Question: Stripe captures Email and Name both in 'StripeCustomerService()', that is when creating the customer using 'Stripe.dll'...
But in Admin login, it shows Customer 'Email' in heading, as shown below.

Is there any way to change it to Name of a customer?
But if I pass name in Email parameter, it may affect sending a notification email to the customer.
So, is it possible to do so?
I have passed both in parameters list;
'''
var mycust = new StripeCustomerCreateOptions();
//Save Card Details
mycust.CardNumber = txtCard.Text;
mycust.CardExpirationMonth = ddlMonth.SelectedValue;
mycust.CardExpirationYear = ddlYear.SelectedValue;
mycust.CardCvc = txtCSV.Text;
//Save Customer Details
mycust.Email = email;
mycust.CardName = fullName;
'''
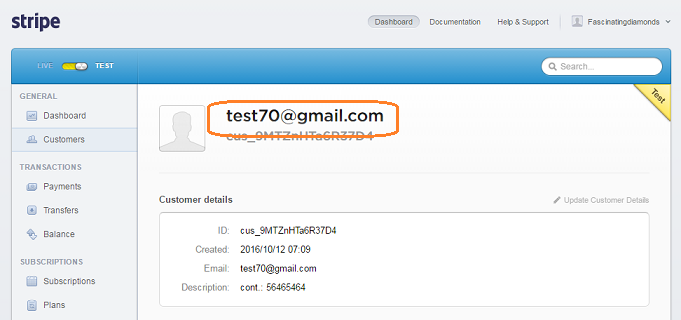
Answer: Short Answer:
There may be any number of customer's by the name of John Doe but each would have a different email such as:
JDoe@email.com, JDoe2@email.com, etc.
Email is a unique identifier while name is not.